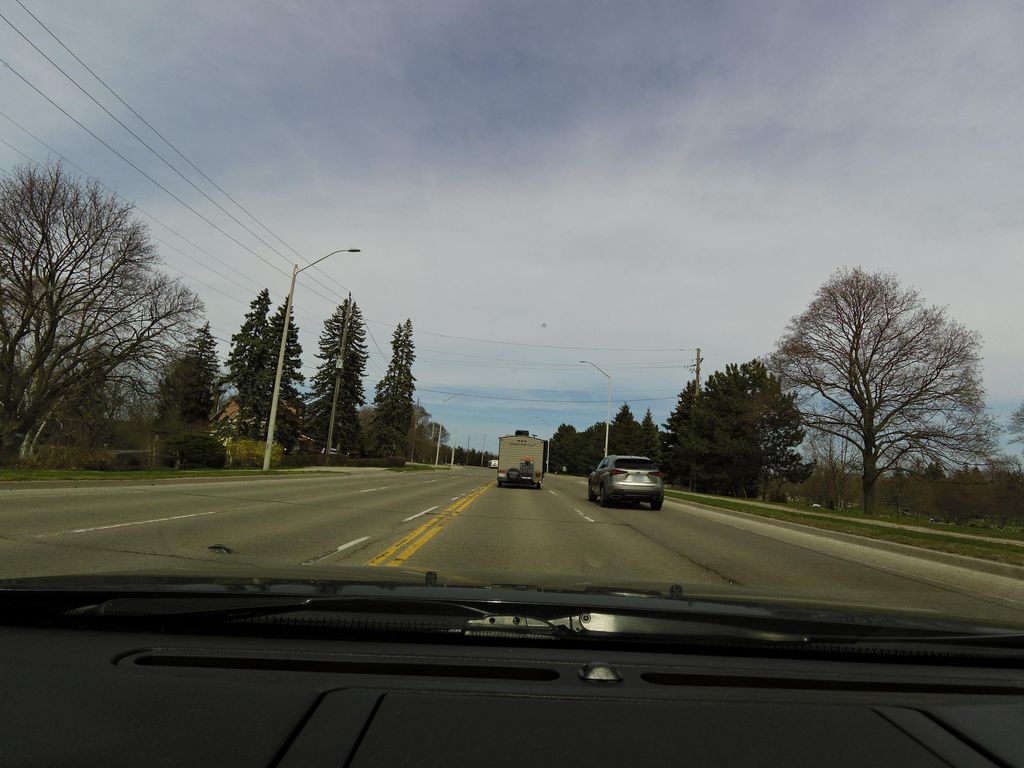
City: hamilton